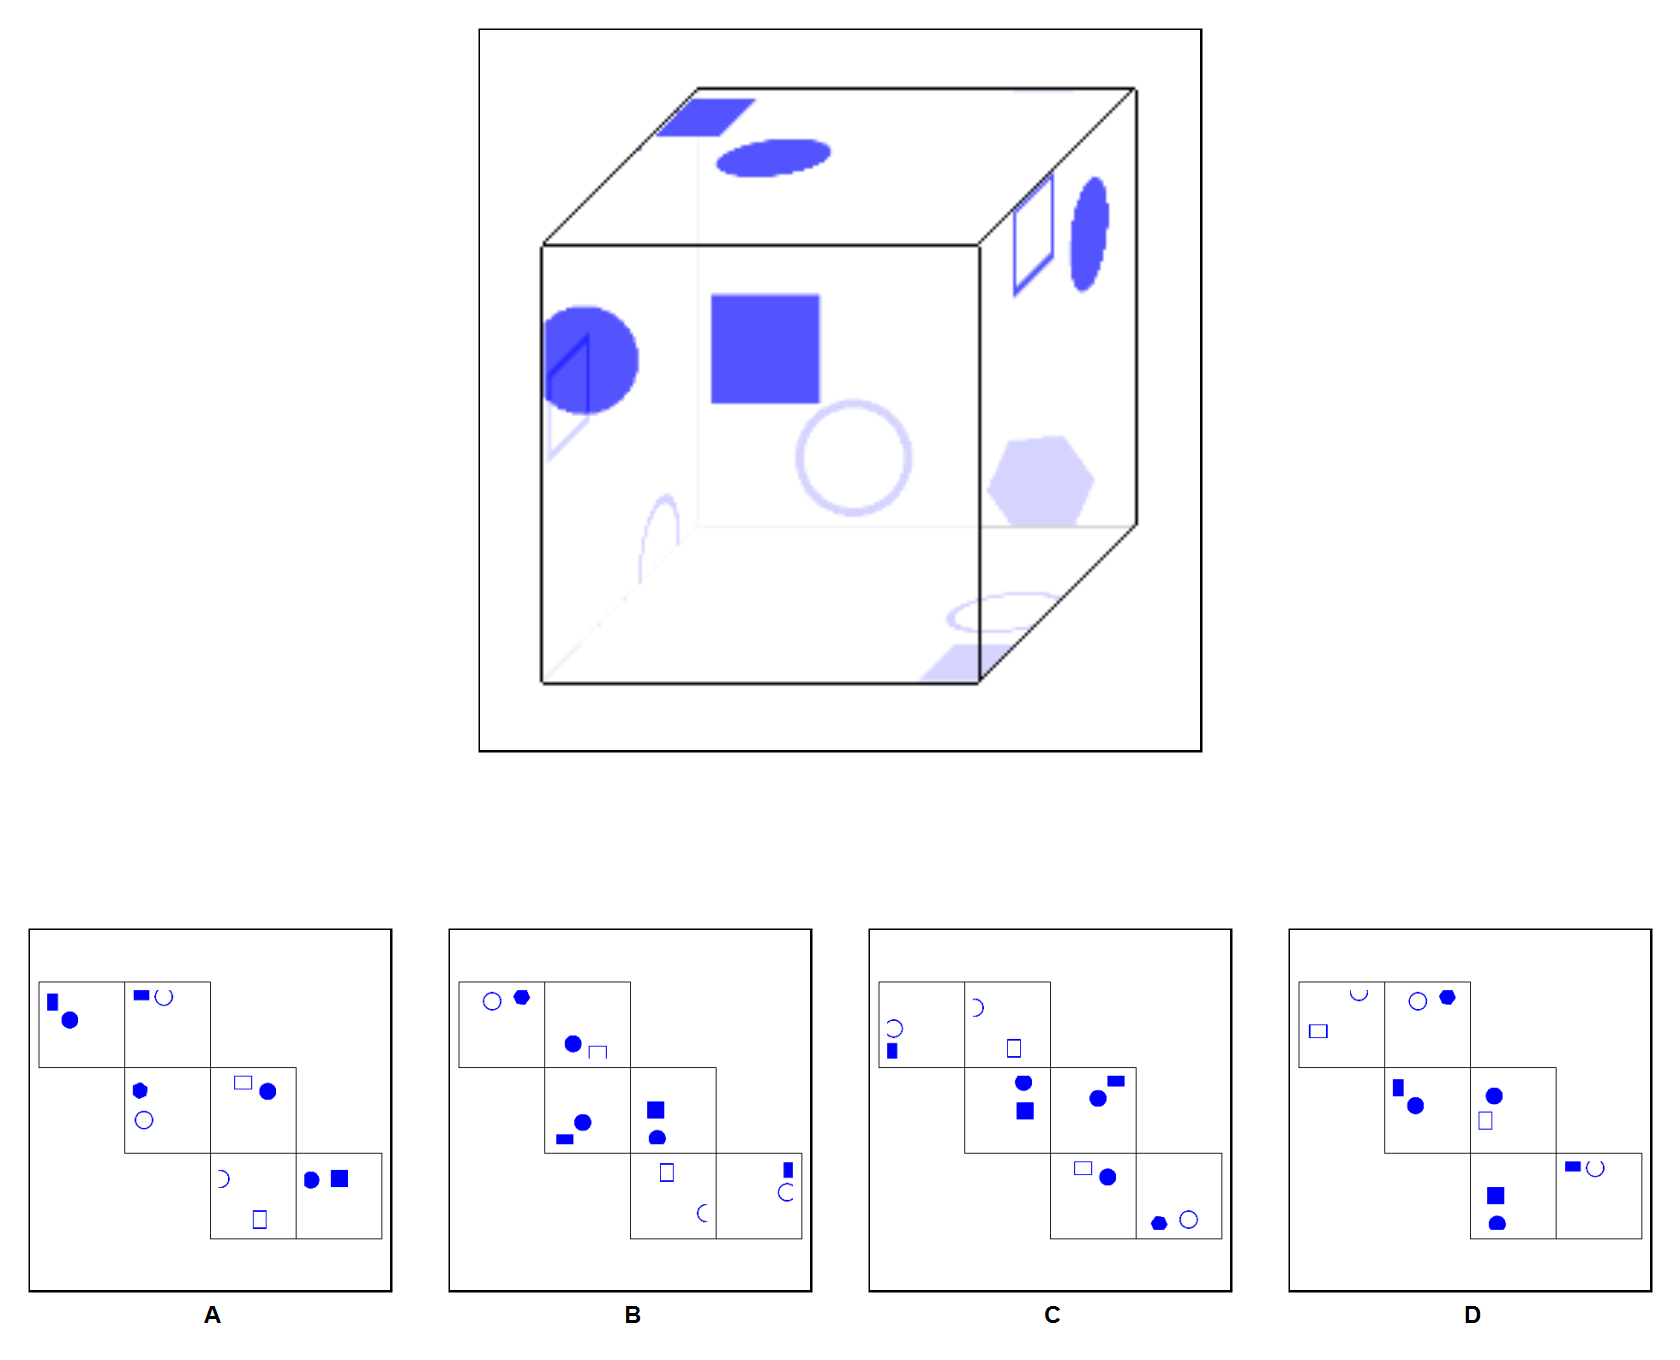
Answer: A